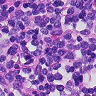
Metastatic tissue present: no